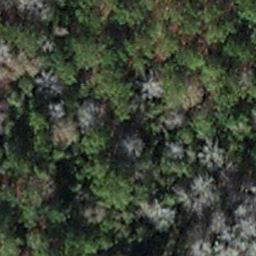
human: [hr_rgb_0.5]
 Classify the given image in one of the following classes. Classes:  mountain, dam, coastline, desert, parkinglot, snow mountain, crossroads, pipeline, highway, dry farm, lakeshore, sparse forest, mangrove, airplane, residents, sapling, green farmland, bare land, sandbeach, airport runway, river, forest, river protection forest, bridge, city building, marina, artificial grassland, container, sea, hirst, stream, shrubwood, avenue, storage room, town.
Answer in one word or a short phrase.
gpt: sapling